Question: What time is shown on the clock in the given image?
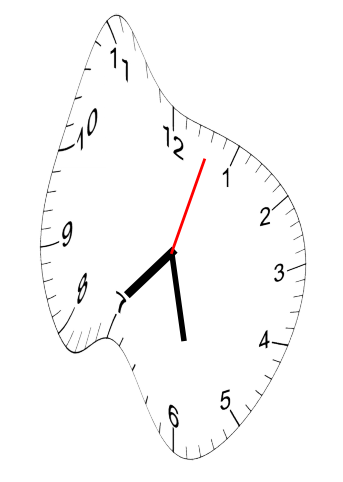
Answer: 07:28:03